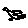
Label: bird